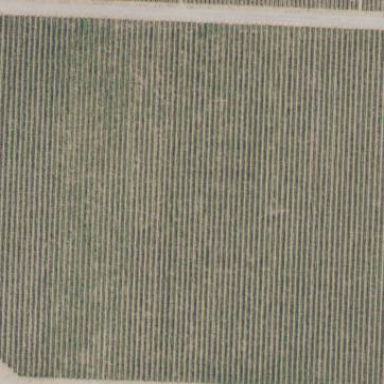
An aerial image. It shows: Vineyard.